Aerial crown-view tile of a tropical tree (Barro Colorado Island, Panama), acquired 20240716:
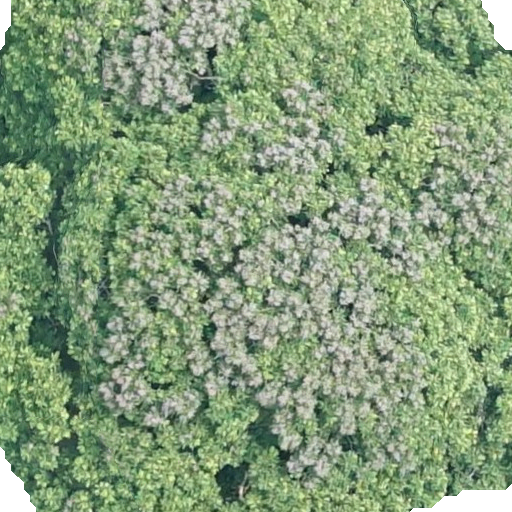
Species: Dipteryx oleifera
GBIF accepted scientific name: Dipteryx oleifera
Crown area: 561.026 m²